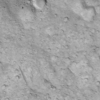
Label: not_dusty